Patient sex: M
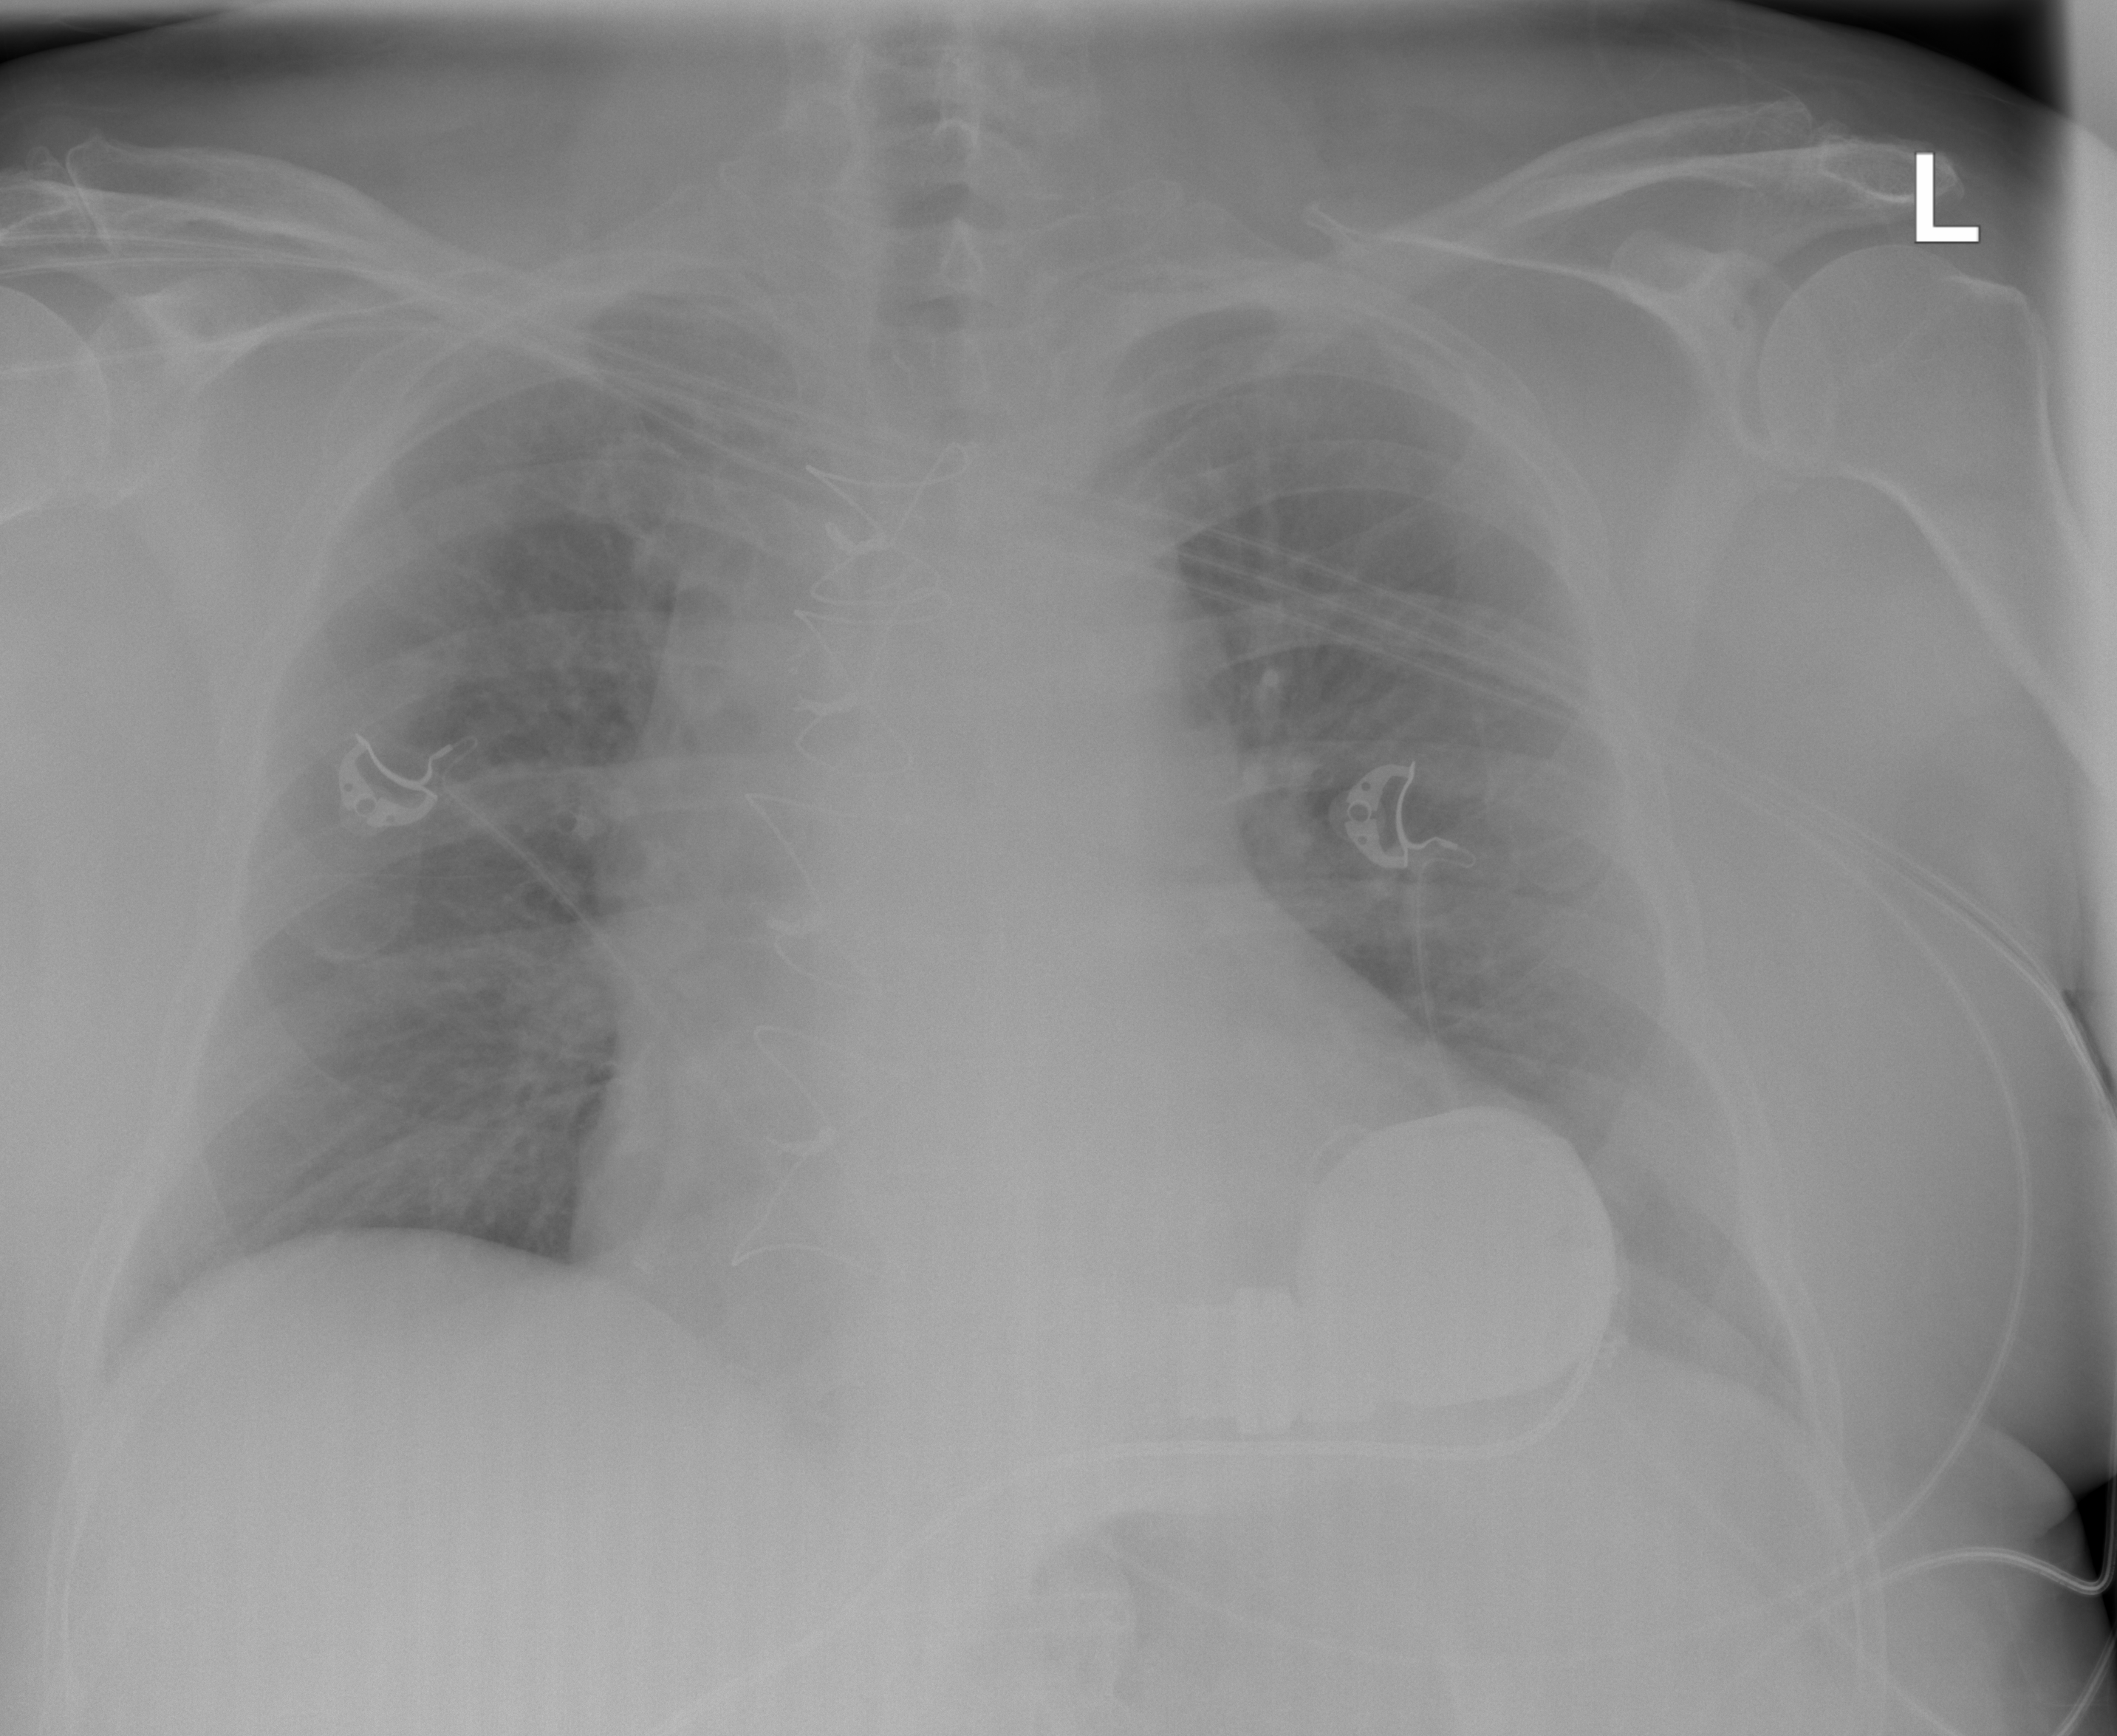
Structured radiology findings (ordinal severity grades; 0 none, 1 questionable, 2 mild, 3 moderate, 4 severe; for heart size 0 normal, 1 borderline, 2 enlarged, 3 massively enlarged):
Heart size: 2
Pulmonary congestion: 2
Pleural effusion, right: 0
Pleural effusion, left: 0
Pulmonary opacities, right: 0
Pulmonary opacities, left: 0
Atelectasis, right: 0
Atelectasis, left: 2